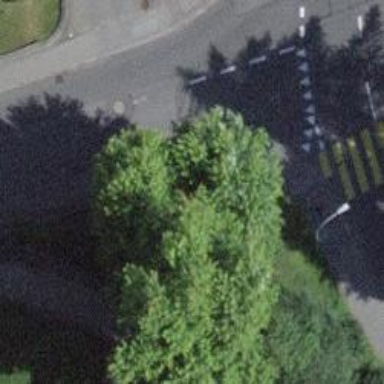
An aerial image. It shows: Kerb serving as barrier.